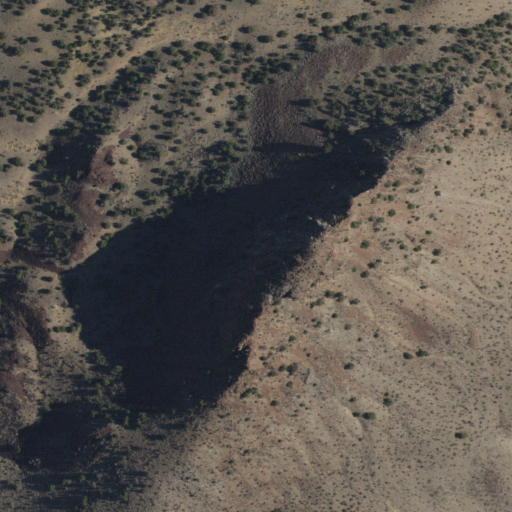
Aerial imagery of mountain in New Mexico named Cerro Cochino containing shrub, evergreen forest, and open water